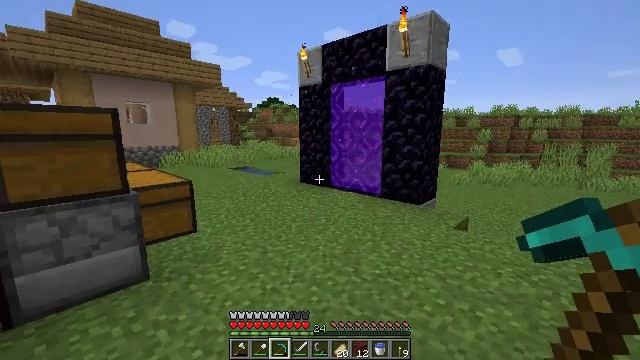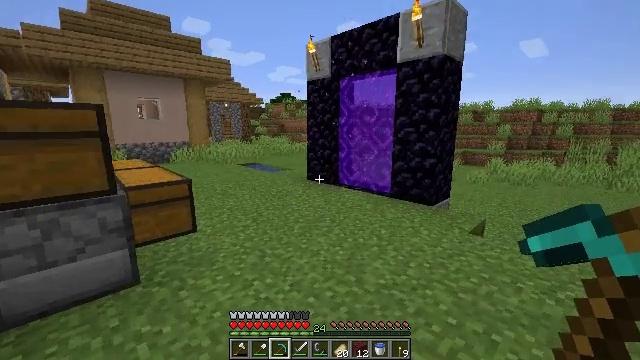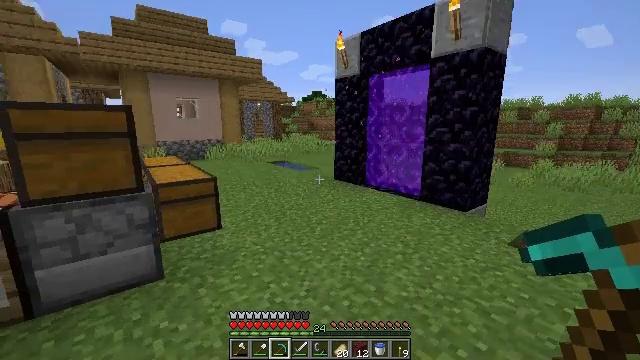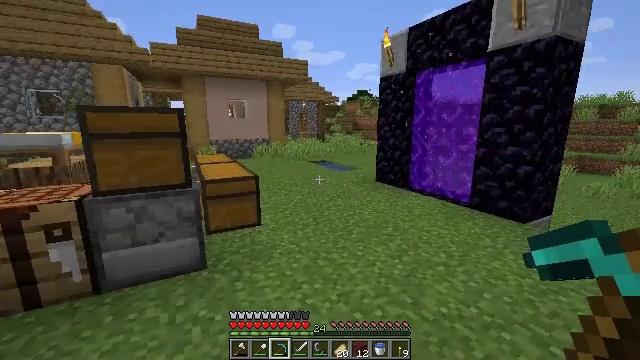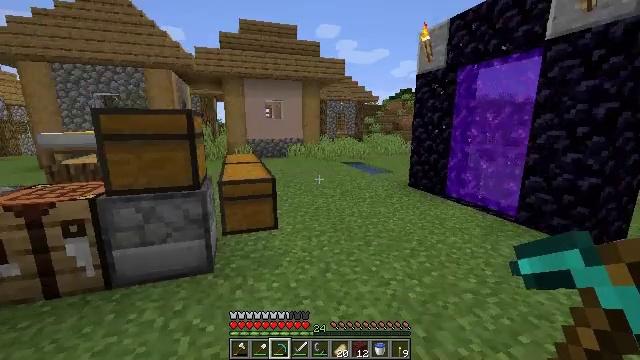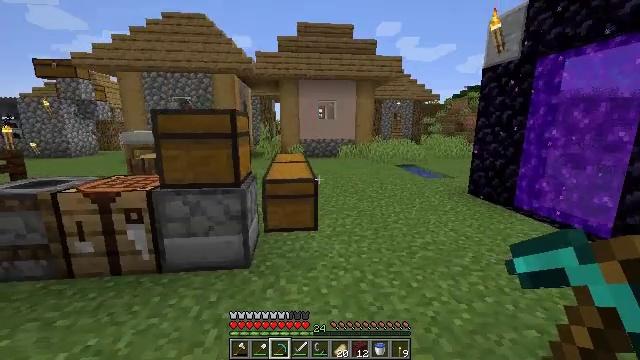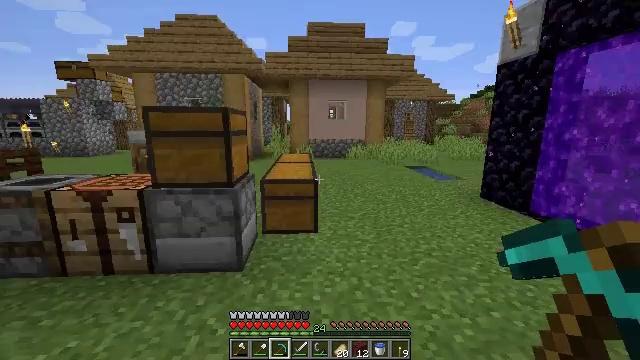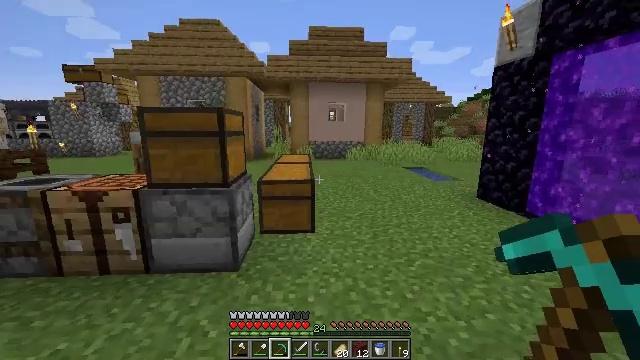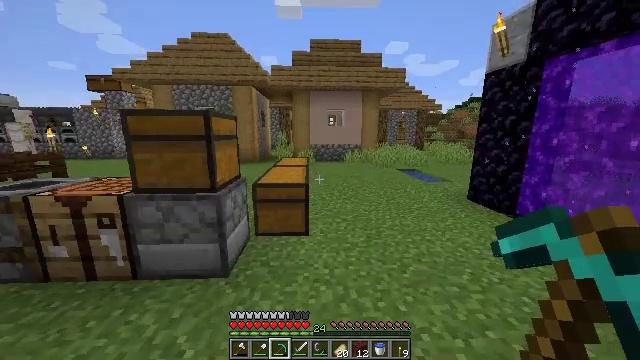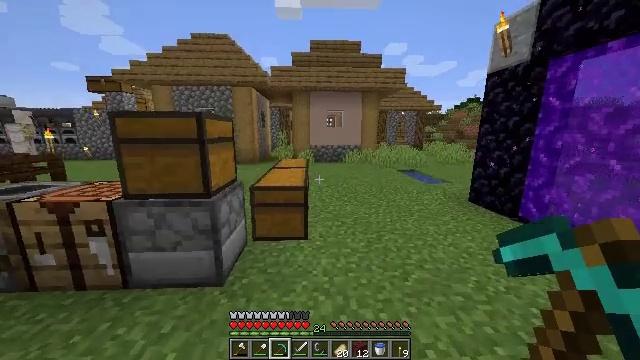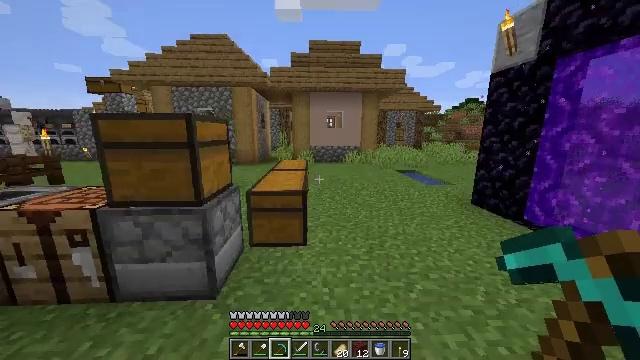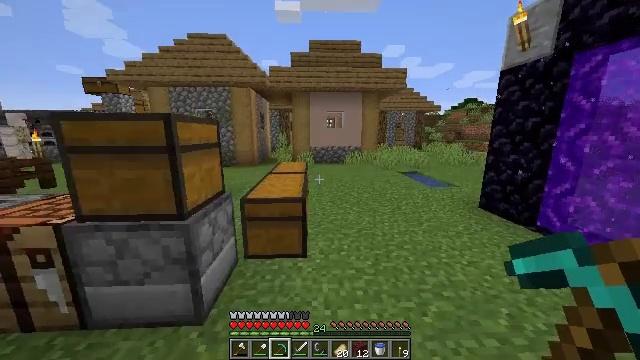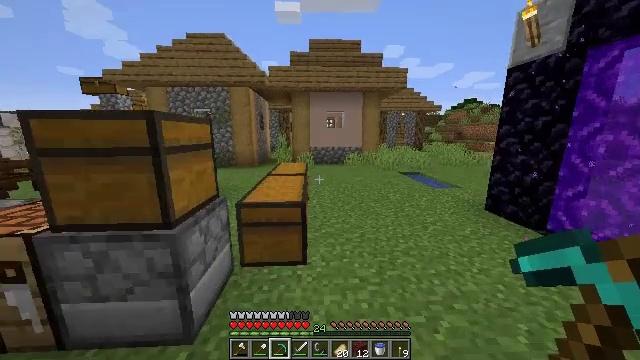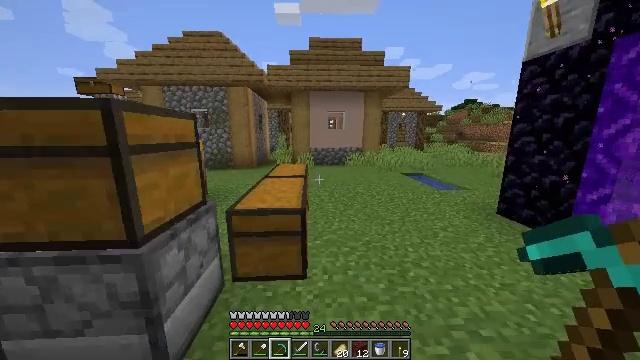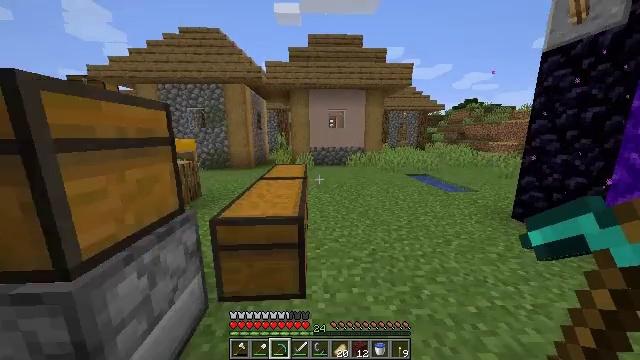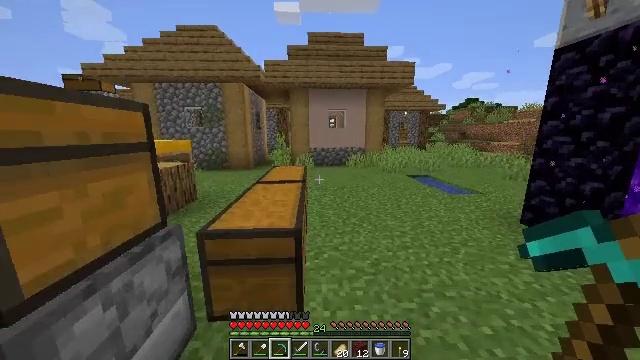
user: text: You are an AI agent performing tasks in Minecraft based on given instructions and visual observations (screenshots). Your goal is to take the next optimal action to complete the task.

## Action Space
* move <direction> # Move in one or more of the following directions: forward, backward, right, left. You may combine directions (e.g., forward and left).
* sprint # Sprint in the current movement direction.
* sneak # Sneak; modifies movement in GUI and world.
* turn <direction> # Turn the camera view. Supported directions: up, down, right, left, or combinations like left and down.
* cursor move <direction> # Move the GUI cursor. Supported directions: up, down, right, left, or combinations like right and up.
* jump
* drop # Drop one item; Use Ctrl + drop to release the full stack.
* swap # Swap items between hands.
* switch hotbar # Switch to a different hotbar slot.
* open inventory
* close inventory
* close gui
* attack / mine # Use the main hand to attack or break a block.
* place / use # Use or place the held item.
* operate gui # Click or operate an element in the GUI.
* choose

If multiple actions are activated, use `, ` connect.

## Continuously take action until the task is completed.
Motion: motion action
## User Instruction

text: Craft some stone stairs in the crafting grid.
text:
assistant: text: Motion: move forward and move right, turn left
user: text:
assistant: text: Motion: move forward and move right, turn left
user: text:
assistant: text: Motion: move forward and move right, turn left
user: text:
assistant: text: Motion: move forward and move right, turn left
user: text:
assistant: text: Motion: move forward and move right, turn left
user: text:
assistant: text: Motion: move forward and move right, sprint, turn left
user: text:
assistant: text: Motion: move forward, sprint
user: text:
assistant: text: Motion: move forward, sprint
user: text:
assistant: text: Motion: move forward, sprint
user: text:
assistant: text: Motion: move forward
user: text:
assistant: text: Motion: move forward
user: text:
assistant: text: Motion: move forward
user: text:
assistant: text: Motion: move forward
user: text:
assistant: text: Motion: move forward
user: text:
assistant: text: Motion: move forward, sprint
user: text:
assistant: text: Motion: move forward, sprint
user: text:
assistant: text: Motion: move forward, sprint
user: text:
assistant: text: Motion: move forward, sprint
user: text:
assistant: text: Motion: move forward
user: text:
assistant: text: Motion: move forward
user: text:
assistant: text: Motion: move forward, turn left
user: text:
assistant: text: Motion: move forward, turn left and down, jump
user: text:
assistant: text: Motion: move forward, turn left and down, jump
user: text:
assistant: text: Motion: move forward, turn left and down, jump
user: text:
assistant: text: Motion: move forward, turn left, jump
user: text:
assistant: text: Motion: move forward, turn left, jump
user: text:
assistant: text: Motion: move forward, turn left and down, jump
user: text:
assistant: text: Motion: move forward, turn left, jump
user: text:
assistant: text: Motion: move forward, turn left, jump
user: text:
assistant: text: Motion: move forward, turn left and down, jump